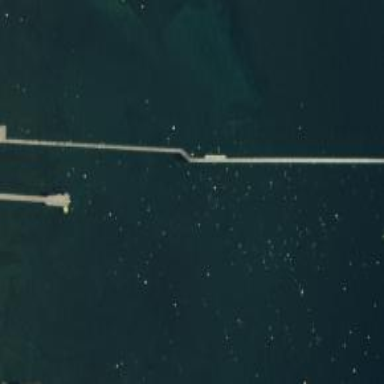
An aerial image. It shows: Man-made pier.